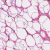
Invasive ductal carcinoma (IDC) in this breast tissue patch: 0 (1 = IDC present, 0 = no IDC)